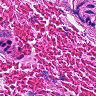
Metastatic tissue present: no